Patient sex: F
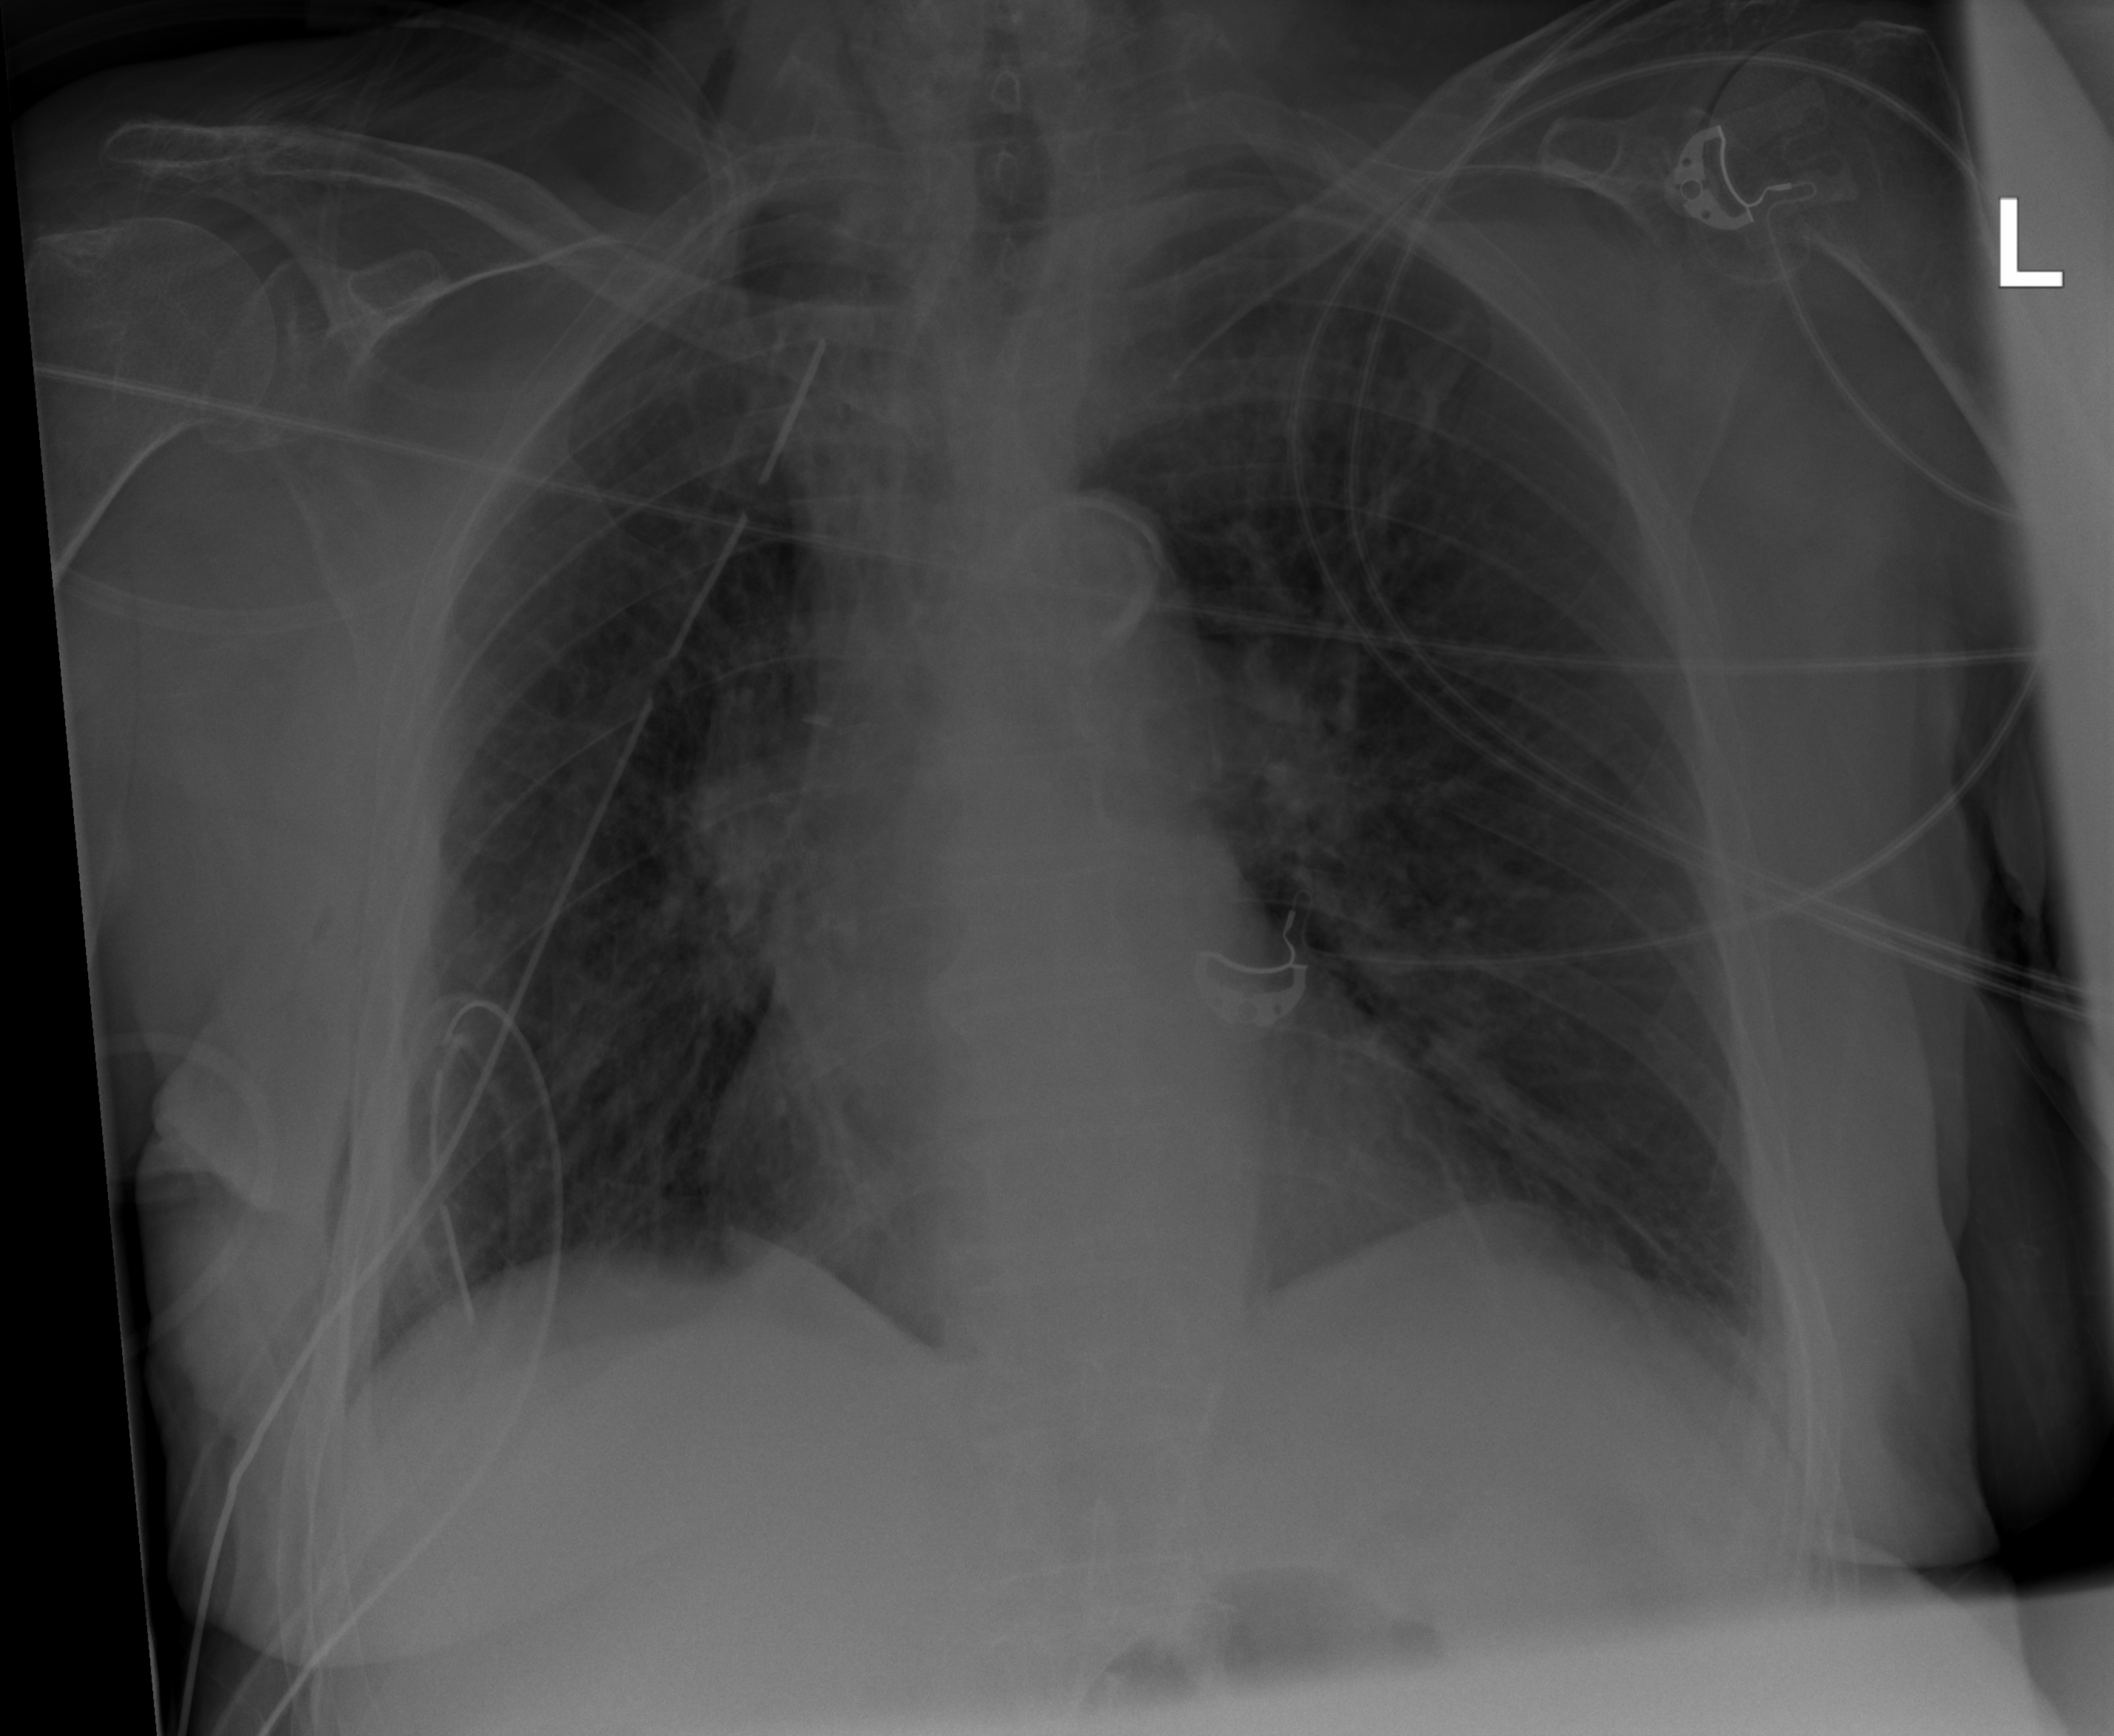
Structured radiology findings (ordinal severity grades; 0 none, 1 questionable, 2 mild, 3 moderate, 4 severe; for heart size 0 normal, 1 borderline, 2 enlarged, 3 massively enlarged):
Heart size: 0
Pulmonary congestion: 0
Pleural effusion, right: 0
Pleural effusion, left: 0
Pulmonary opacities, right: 0
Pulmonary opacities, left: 0
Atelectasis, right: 2
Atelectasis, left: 2